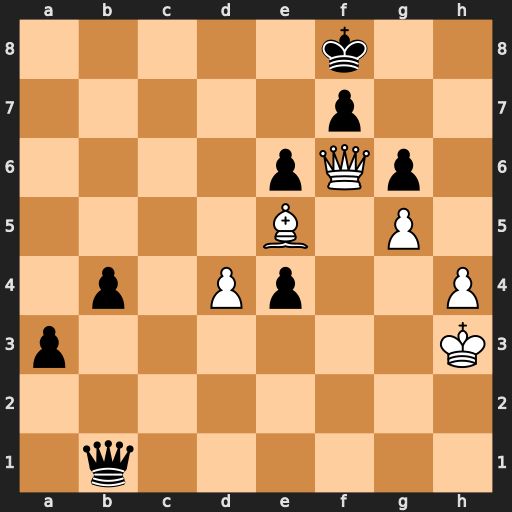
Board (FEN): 5k2/5p2/4pQp1/4B1P1/1p1Pp2P/p6K/8/1q6
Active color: w
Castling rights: -
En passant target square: -
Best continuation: Qd8#